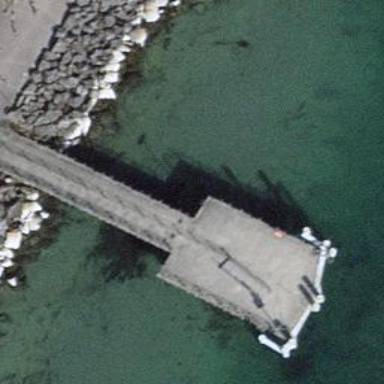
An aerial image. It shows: Pier that also serves as ferry terminal.